Question: I am learning JS and I am getting this error:

I'm not sure if this is good practice but I mix plain javascript with jQuery. I heard it was bad practice but I also heard using plain JS is a lot faster. This is why i switch back and forth. I use jQuery to use their useful library
html:
'''
<form class="contact-input" id="contact-form" action="" method="post">
{% csrf_token %}
<div class="col-md-12">
<div class="col-md-6">
<div class="contact-input-margin form-group">
<input id="firstname" class="form-control" placeholder="First name">
</div>
<div class="contact-input-margin form-group">
<input id="lastname" class="form-control" placeholder="Last name">
</div>
<div class="contact-input-margin form-group">
<input id="email" class="form-control" placeholder="Email">
</div>
<div class="contact-input-margin form-group">
<input id="phonenumber" class="form-control" placeholder="Phone number">
</div>
</div>
<div class="contact-input-margin col-md-6">
<div class="form-group">
<textarea id="message" rows="8" class="form-control contact-margin" placeholder="Message...">
</textarea>
</div>
</div>
</div>
<input type="submit" value="Submit" class="btn btn-xl">
</form>
'''
js:
'''
// Contact form submit
var contactFrom = document.getElementById("contact-form");
contactFrom.on('submit', function(event) {
event.preventDefault();
console.log("form submitted");
create_post();
});
'''
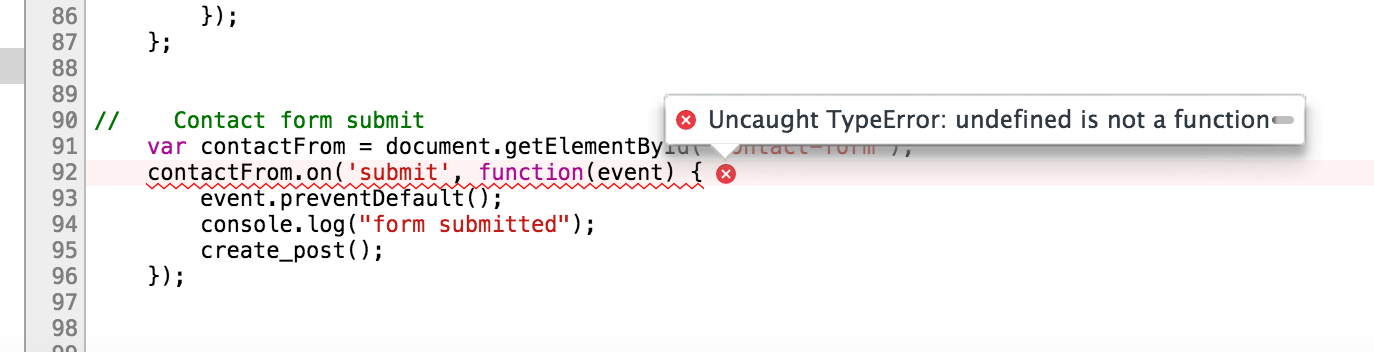
Answer: You are using a jQuery method on 'contactFrom', which isn't a jQuery object.
Use '$(contactFrom)':
'''
var contactFrom = document.getElementById("contact-form");
$(contactFrom).on('submit', function(event) {
event.preventDefault();
console.log("form submitted");
create_post();
});
'''
<URL>